Field crop: tomato
Growth stage: 1
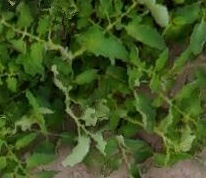
Species: tomato